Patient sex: M
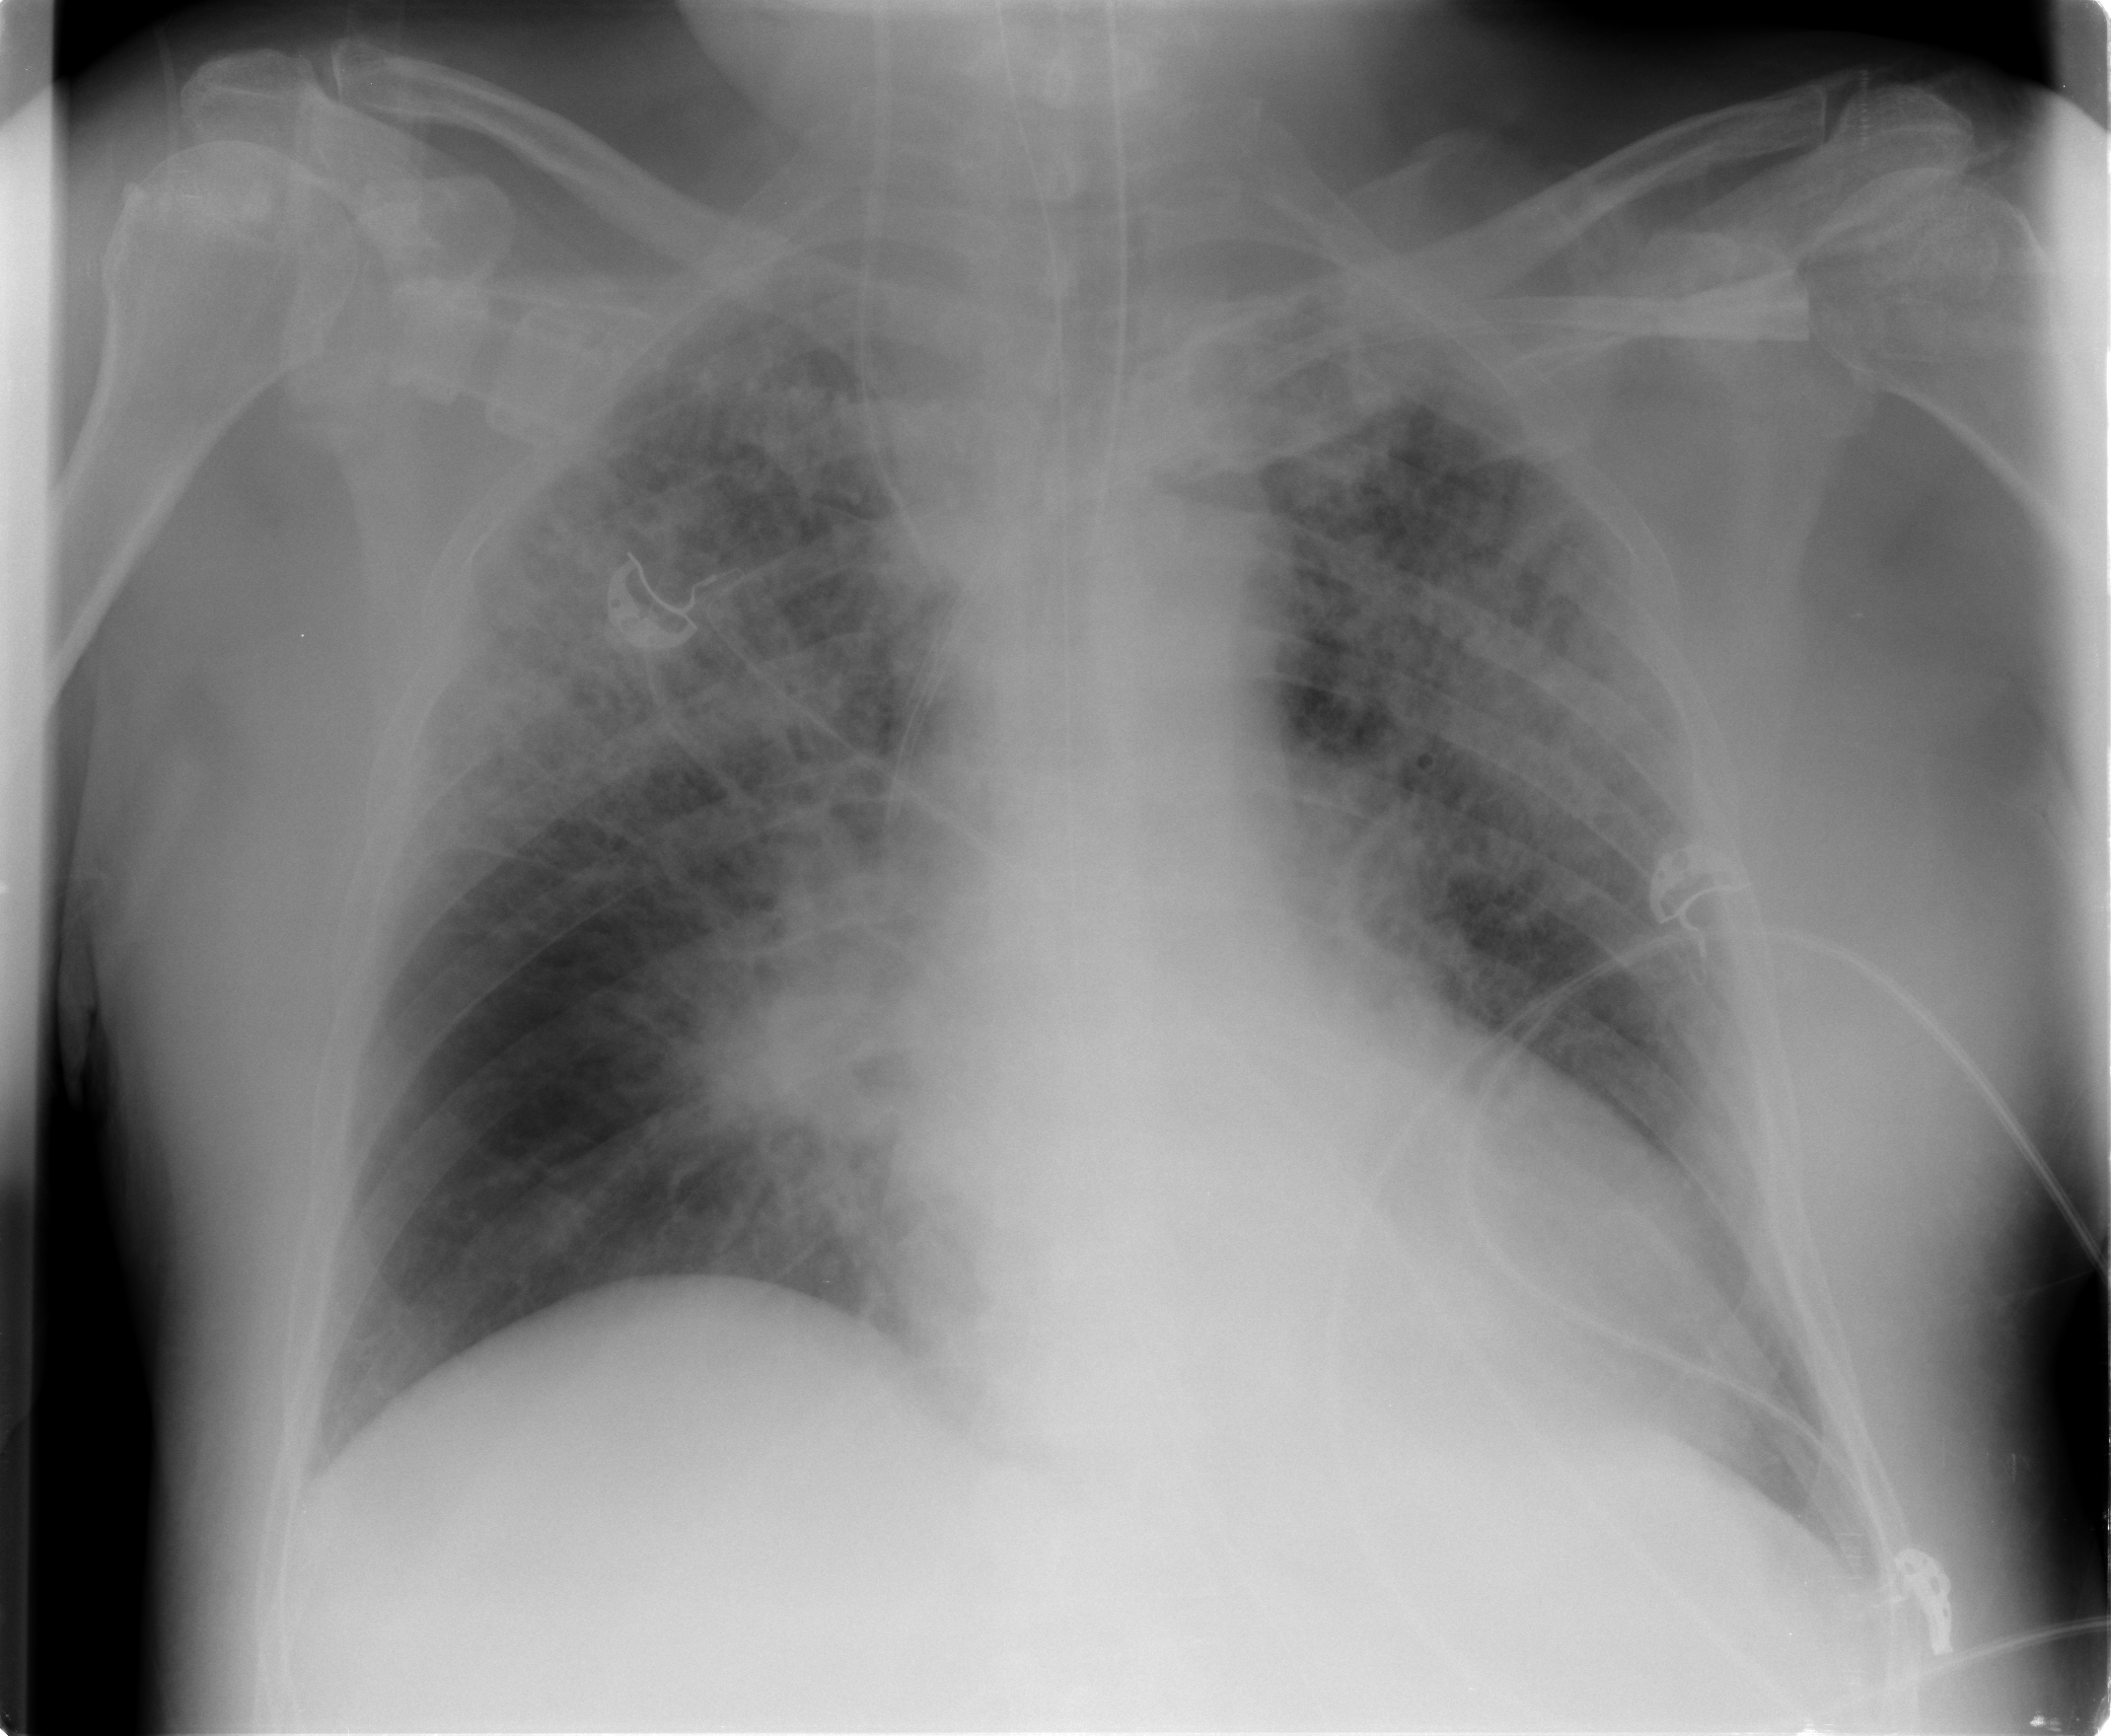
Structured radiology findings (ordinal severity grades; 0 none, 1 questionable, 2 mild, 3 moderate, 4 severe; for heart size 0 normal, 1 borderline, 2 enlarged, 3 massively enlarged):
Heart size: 2
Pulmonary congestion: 2
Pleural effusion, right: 0
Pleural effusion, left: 0
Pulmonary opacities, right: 3
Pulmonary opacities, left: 3
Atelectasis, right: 0
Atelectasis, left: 0